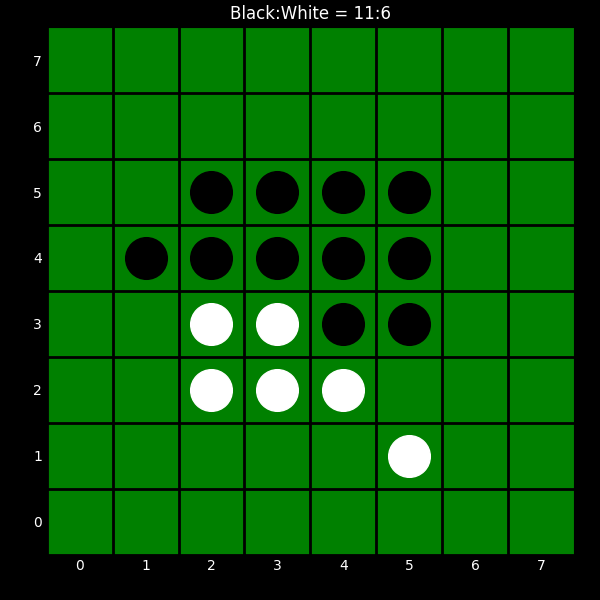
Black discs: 11
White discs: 6